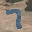
Label: 7